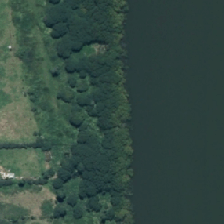
Land cover: deciduous_hardwood